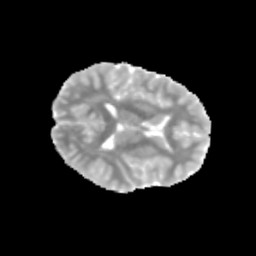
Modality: MD
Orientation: axial
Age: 13
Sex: male
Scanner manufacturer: siemens
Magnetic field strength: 3 T
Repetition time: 3.8 s
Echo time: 0.07 s